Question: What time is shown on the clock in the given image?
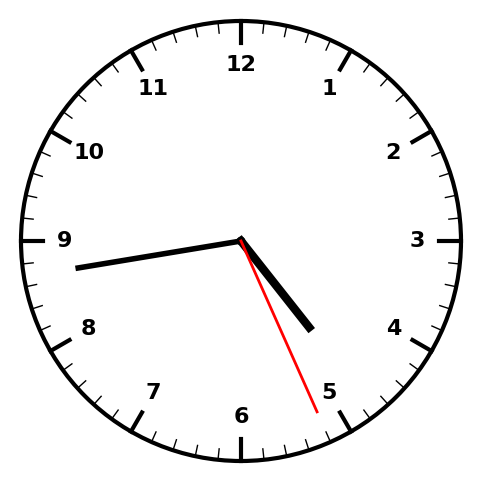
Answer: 04:43:26